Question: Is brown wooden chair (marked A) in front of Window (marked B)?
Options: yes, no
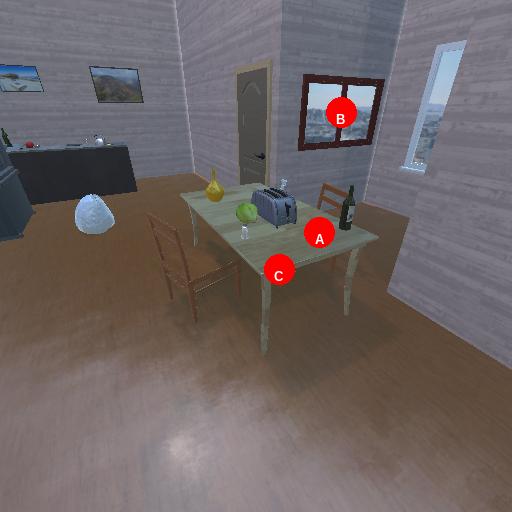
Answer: yes